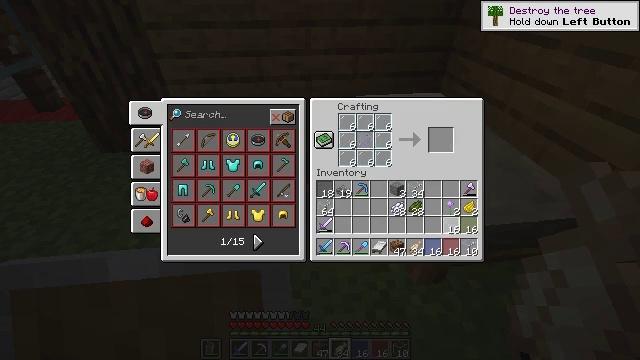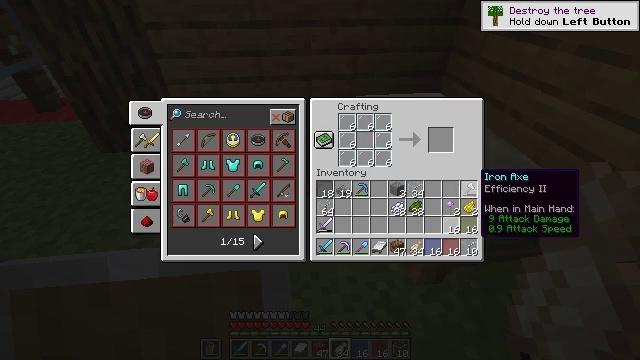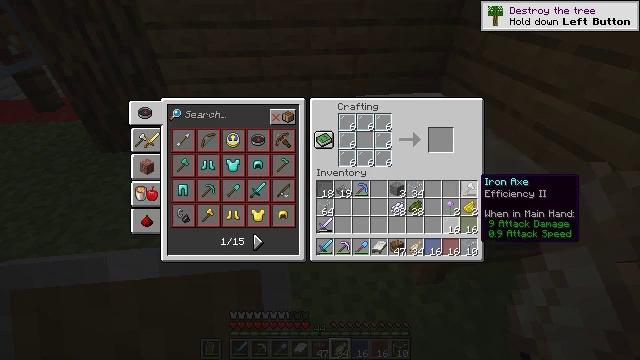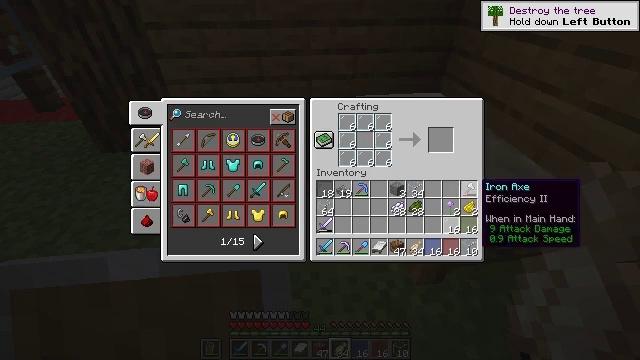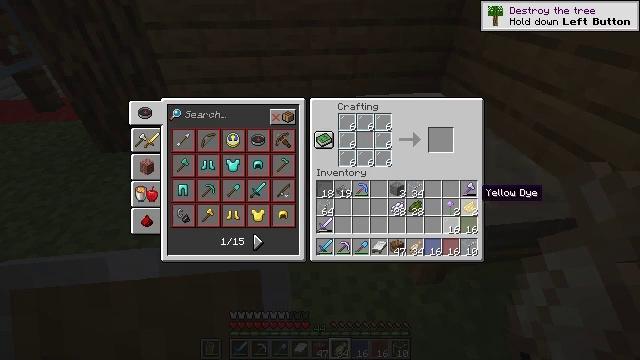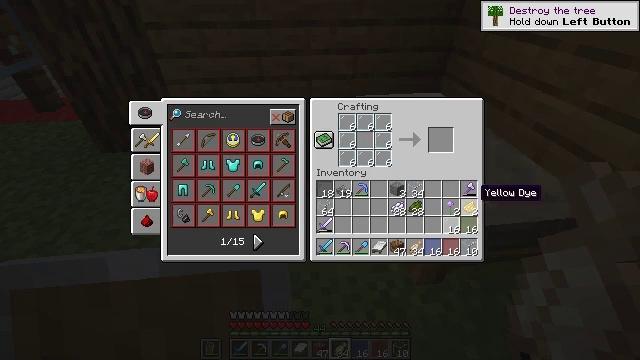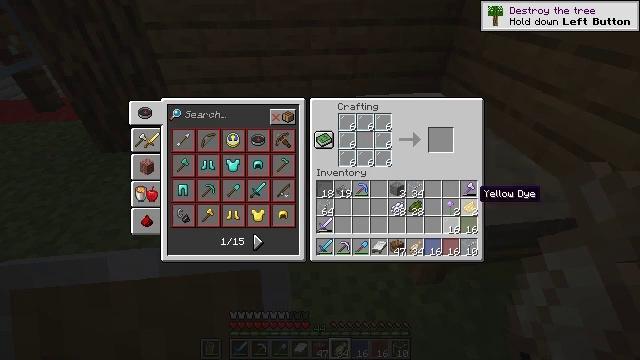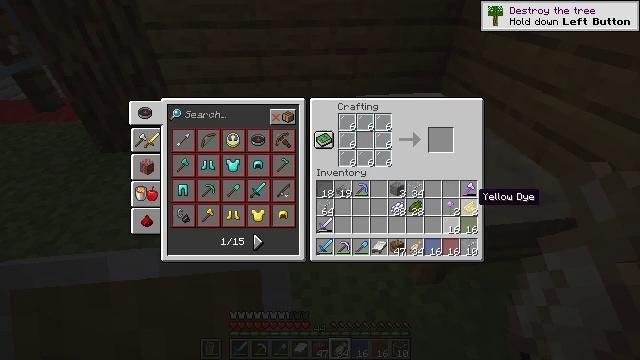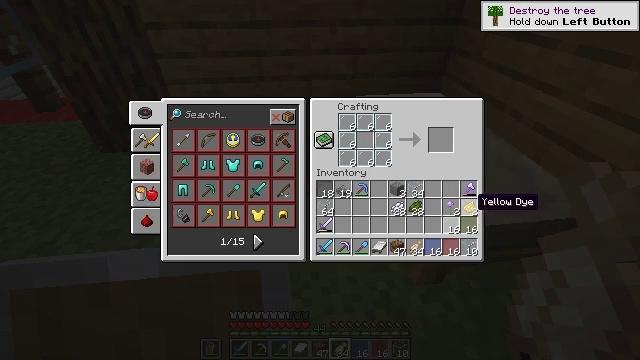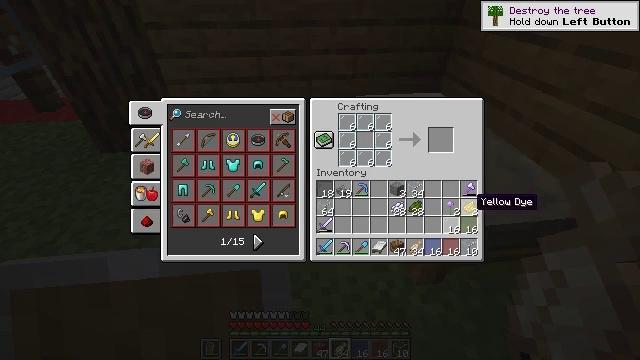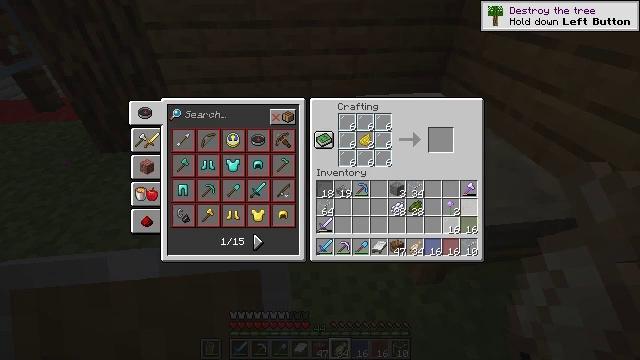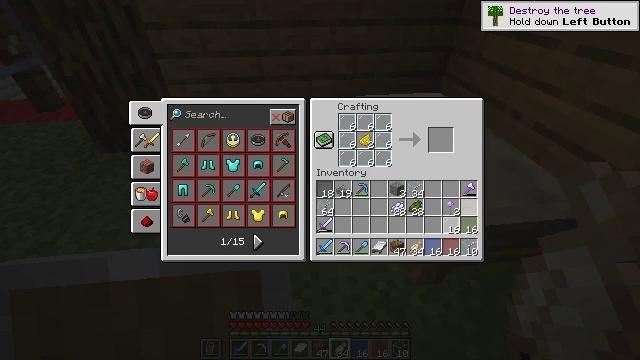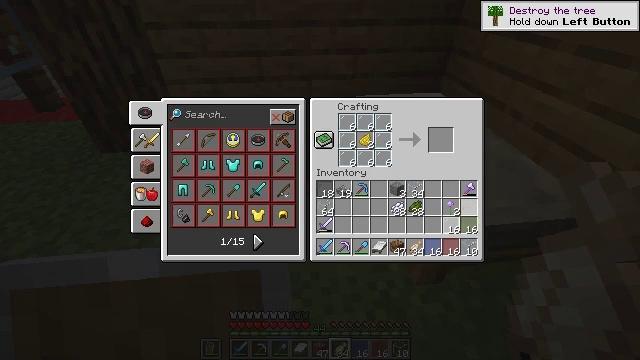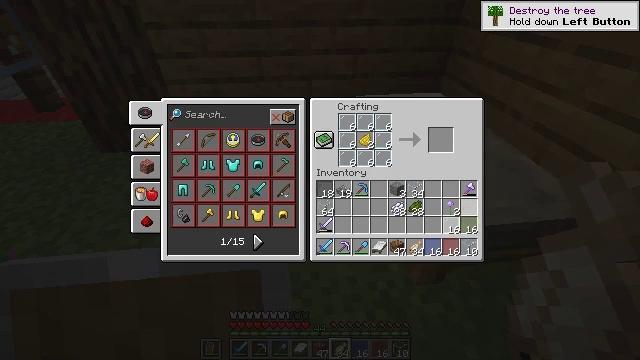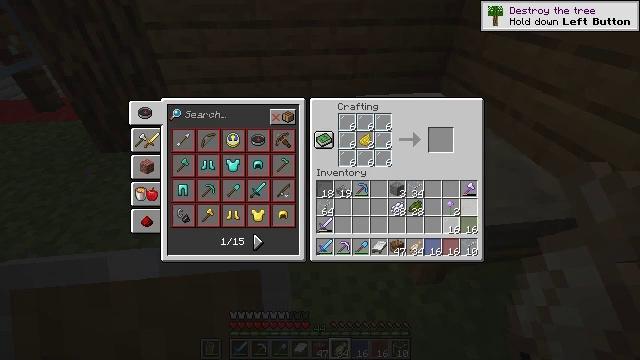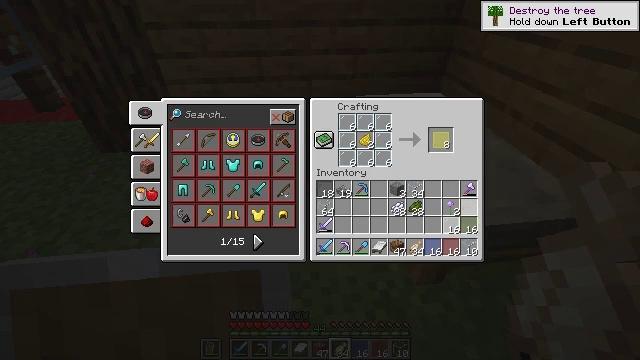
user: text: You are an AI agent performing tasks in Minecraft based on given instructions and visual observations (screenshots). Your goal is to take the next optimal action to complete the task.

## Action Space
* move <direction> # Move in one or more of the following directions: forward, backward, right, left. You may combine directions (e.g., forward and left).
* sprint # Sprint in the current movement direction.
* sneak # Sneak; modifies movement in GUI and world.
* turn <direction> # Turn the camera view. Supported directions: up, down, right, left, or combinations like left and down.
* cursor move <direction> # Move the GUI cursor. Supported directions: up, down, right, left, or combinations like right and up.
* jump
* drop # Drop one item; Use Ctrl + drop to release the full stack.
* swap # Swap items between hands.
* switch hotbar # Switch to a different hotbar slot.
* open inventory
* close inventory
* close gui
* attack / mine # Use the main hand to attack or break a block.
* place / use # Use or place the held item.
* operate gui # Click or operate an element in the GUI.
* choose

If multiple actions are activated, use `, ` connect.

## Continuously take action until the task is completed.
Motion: motion action
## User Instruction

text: Use yellow stained glass in the crafting table to craft yellow stained glass pane.
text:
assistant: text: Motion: sneak, cursor move down, open gui
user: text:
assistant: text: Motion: sneak
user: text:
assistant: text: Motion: sneak
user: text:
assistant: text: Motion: sneak
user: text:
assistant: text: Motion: sneak
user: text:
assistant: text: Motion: sneak
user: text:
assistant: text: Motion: sneak
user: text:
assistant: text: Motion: sneak
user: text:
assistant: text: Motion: sneak
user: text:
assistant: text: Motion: sneak, choose
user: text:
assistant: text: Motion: sneak, choose
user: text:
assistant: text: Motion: sneak
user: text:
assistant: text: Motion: sneak
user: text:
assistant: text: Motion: sneak
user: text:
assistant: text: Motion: sneak
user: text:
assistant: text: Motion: sneak, cursor move up
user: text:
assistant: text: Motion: sneak, cursor move left and up
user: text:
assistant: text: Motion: sneak, cursor move left and up
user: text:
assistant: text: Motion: sneak
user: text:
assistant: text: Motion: sneak
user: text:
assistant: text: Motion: sneak
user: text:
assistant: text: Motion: sneak
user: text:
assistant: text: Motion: sneak
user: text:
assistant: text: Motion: sneak
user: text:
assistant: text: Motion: sneak, choose
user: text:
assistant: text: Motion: sneak, choose
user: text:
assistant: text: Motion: sneak
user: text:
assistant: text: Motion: sneak
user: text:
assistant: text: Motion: sneak
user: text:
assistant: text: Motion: sneak